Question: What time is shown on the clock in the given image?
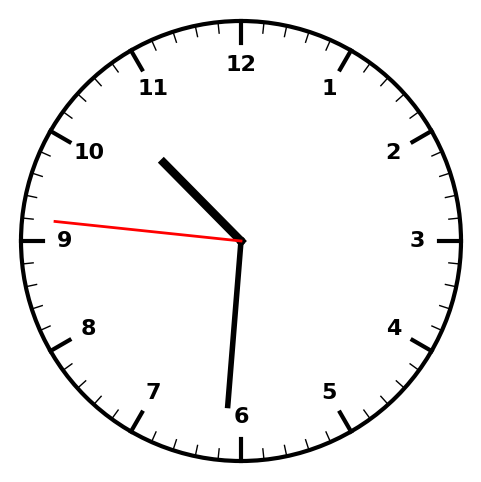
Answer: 10:30:46